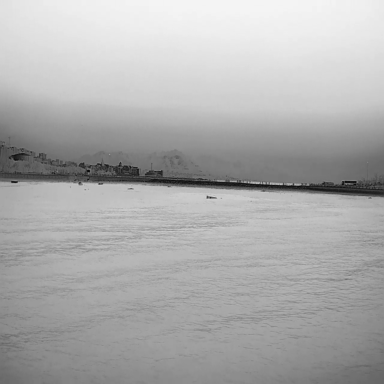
There are two bulk_carriers in the infrared image.